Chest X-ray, PA view. Patient: 35 years old, sex F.
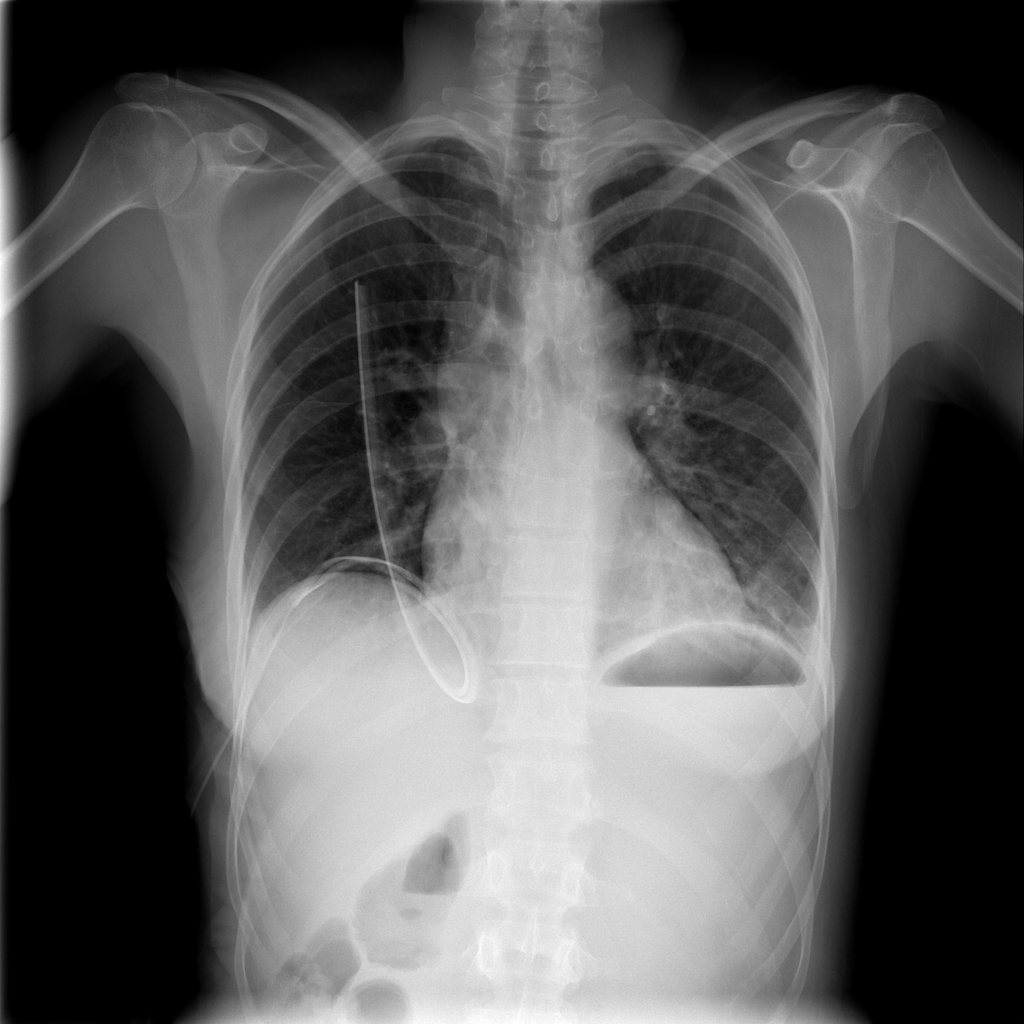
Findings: Effusion, Pleural_Thickening